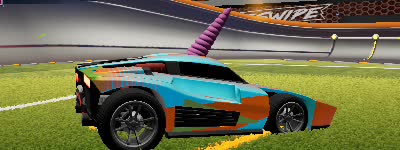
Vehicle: breakout